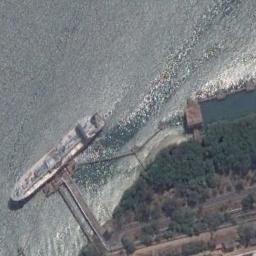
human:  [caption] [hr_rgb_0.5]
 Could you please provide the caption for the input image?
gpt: There are many trees beside the ships .

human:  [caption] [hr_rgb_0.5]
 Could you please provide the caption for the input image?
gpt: There is a ship on the shore next to some trees .

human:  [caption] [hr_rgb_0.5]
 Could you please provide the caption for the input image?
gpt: The ship is docked at the dock and a forest is on the bank .

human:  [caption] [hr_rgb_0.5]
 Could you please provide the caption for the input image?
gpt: A light blue tanker docked by the dock .

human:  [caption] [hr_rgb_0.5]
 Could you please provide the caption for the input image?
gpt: The ship is at the harbor beside many green trees .